Question: I am preparing a sheet for next year's vacation planning; however I've met a problem:
You can take 1 full day of vacation,
You also can take just half day.
Making function that would substract just 1 from the 25 is no problem ('=D5-COUNTIF(F5:AJ5; "D")') as can be seen in the picture below:
[The first equation]
But as aforementioned, I also need to substract just half a day (which could be considered as value 0,5), if filled as HD.
And on the top of that, I need to have the equation/function in one cell, so it would be done simultaneously.
So, if John decides to plan his vacation as "HD" on 2 January and "D" on 3 January, then the equation should be - 25-0,5-1=23,5.
Only solution I got after quite long research is this:
'''
=D5-SUM(SWITCH(F5:AJ5; 1; "D"; 0,5; "HD"; "0,5"))
'''
I keep getting incorrect result and if I delete the "0,5", I will get #N/A.
I am attaching the link to the document -
<URL>
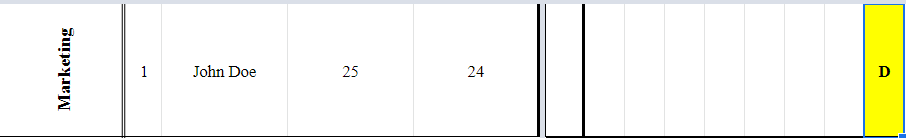
Answer: The syntax for 'SWITCH' is
'''
SWITCH(expression, case1, value if case1, case2, value if case2,... default)
'''
Here the case is either 'D' or 'HD'. Your arguments are switched. The correct formula is
'''
=D5-SUM(SWITCH(F5:AJ5; "D"; 1; "HD"; 0,5; 0))
'''
You can also use two 'COUNTIF' like
'''
=D5-COUNTIF(F5:AJ5; "D")-COUNTIF(F5:AJ5; "HD")/2
'''
Divide the final count by 2